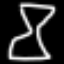
Label: hourglass